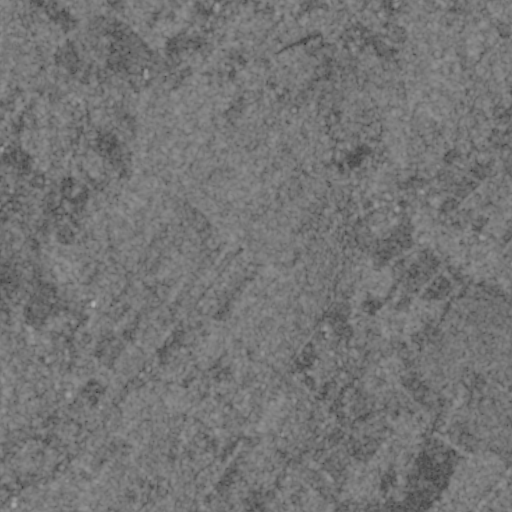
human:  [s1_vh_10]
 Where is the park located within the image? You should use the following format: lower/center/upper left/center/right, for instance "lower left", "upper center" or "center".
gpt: The park is located in the lower center of the image.
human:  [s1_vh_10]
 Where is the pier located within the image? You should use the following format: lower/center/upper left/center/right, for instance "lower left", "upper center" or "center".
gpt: The pier is located in the upper right of the image.
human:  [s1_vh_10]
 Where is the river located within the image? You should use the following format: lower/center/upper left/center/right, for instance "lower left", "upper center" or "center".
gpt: The river is located in the left of the image.
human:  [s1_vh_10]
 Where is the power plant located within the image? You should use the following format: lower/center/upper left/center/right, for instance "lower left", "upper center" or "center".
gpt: There is no power plant in the image.

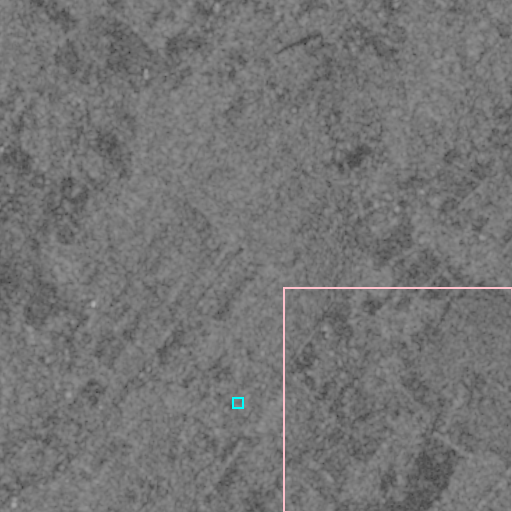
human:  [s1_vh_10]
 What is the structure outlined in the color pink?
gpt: The structure outlined in pink is a crop field.
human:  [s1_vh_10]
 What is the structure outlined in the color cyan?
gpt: The structure outlined in cyan is a building.
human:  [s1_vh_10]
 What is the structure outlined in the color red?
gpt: There is no red outline.